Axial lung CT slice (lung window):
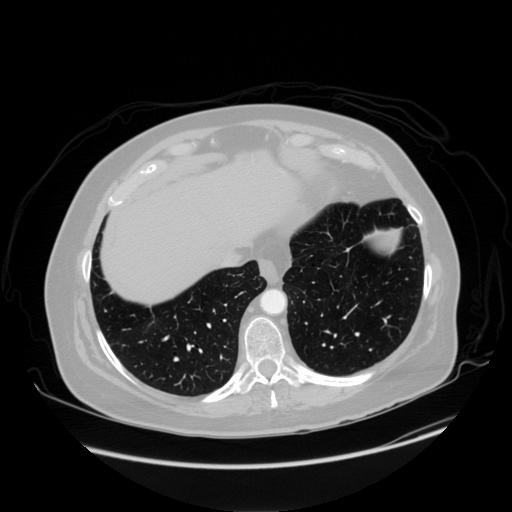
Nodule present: no